Question: I'm trying to make a 'UIView' with a 'UIVisualEffectView' subview with a 'UIBlurEffect' as the effect. The view is created off the side of the screen and then is slid in using an animation.
Everything works just fine on the simulator (I've tested on an iPhone 4S and an iPhone 6) however on my phone (iPhone 6) the blur just isn't blurring, it looks more like a dark grey with an 'alpha' of 0.5. In addition, when I take a screenshot of the device or open it up from the home screen, the blur is rendered for that single frame before consistent rendering starts again.
Here's a screenshot of the view as it is at the moment:

However on the device the blur isn't there, it's essentially just a dark, transparent view.
Here's the code I use to initialise the view, the 'blurView' and 'vibrancyView' properties are declared as global variables:
'''
init(left: Bool){
self.left = left
let screenSize = UIScreen.mainScreen().bounds.size
var rect: CGRect
if left{
rect = CGRectMake(-screenSize.width*0.3, 0, screenSize.width*0.3, screenSize.height)
}else{
rect = CGRectMake(screenSize.width, 0, screenSize.width*0.3, screenSize.height)
}
super.init(frame: rect)
let blurEffect = UIBlurEffect(style: UIBlurEffectStyle.Dark)
blurView = UIVisualEffectView(effect: blurEffect)
blurView.frame = CGRectMake(0, 0, self.frame.width, self.frame.height)
self.addSubview(blurView)
let vibrancy = UIVibrancyEffect(forBlurEffect: blurEffect)
vibrancyView = UIVisualEffectView(effect: vibrancy)
vibrancyView.frame = blurView.frame
blurView.addSubview(vibrancyView)
self.userInteractionEnabled = true
}
'''
And to move the superView, that contains the blurView, in:
'''
func moveIn(){
UIView.animateWithDuration(0.3, animations: { () -> Void in
var center = self.center
if self.left{
center.x = UIScreen.mainScreen().bounds.size.width*0.15
}else{
center.x = UIScreen.mainScreen().bounds.size.width*0.85
}
self.center = center
})
}
'''
As I said before the animation and such works fine but the blurView doesn't blur.
I'm not sure what's going on with this, it makes me think it's something to do with rendering frames but I'm no guru so if anyone has any ideas I'd be more than grateful.
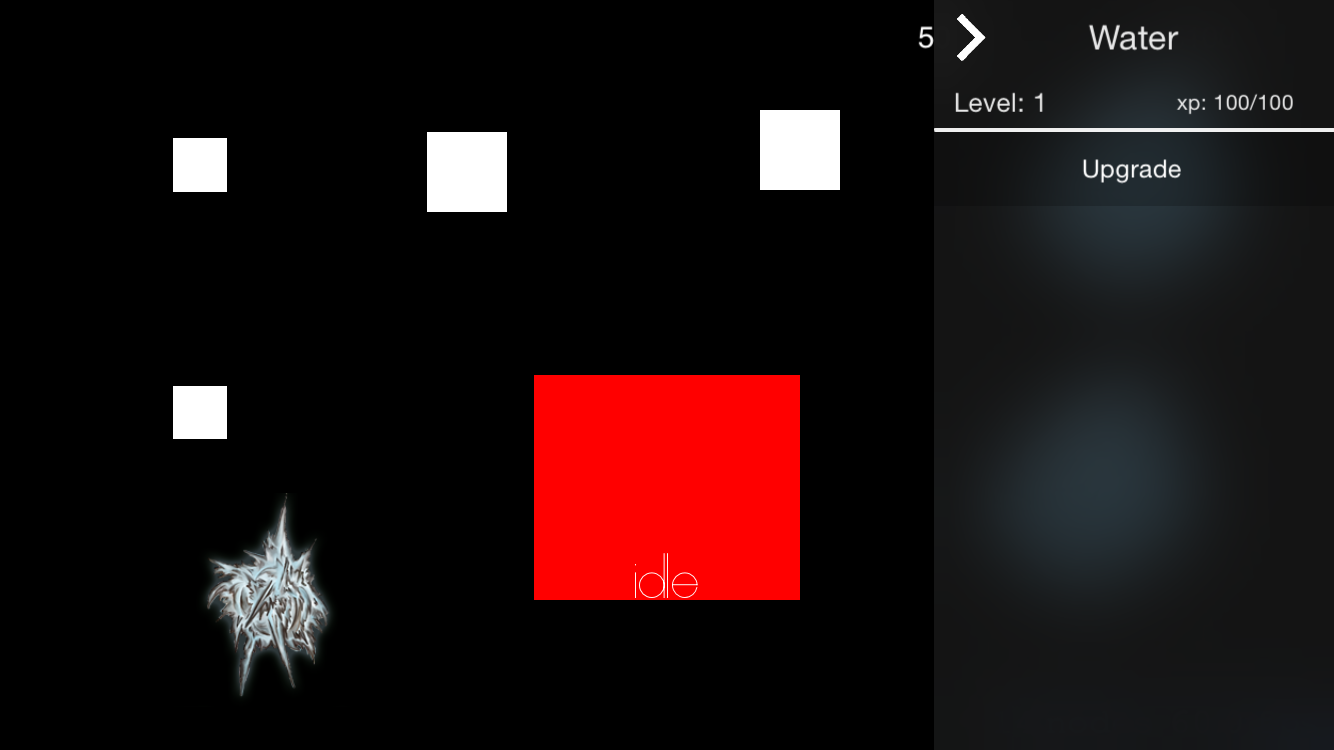
Answer: To close this out, it's because I'm using SpriteKit for the majority of the app, and therefore using SKView and not UIView. I realise I didn't mention this in the question but I wasn't aware that it would be an issue. Apparently an SKView follows a different rendering path and therefore will not get blurred, the suggested method is an effectnode.